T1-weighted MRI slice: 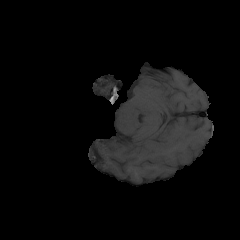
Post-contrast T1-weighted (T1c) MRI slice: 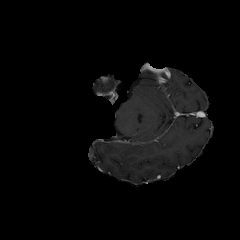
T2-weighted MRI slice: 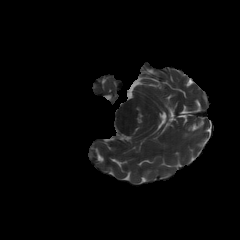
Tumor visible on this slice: no